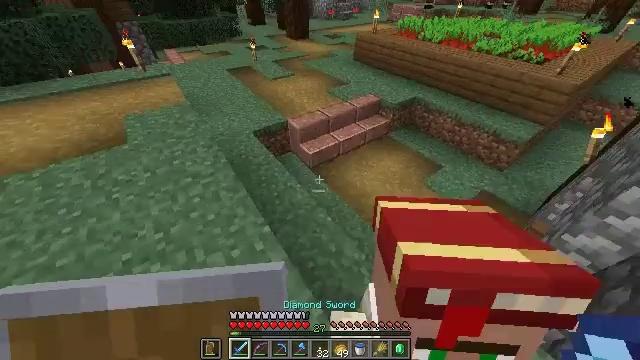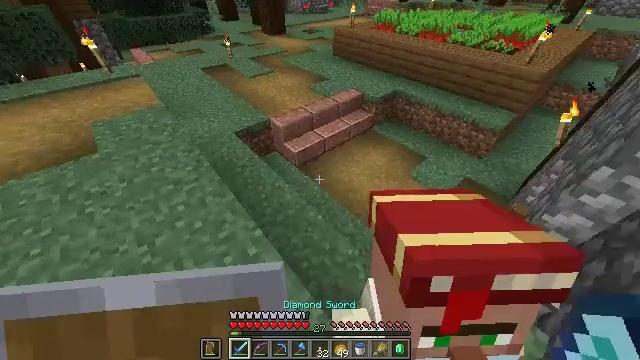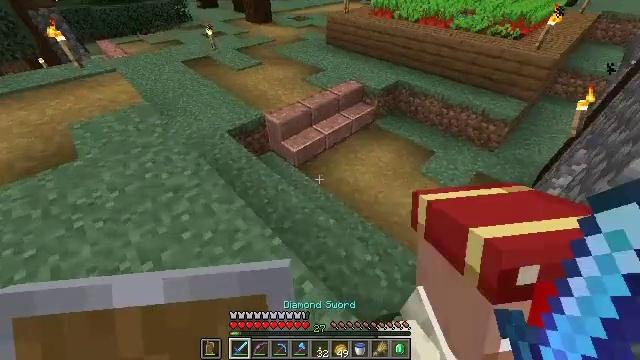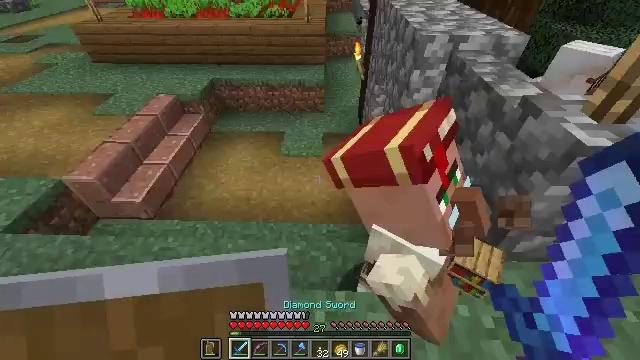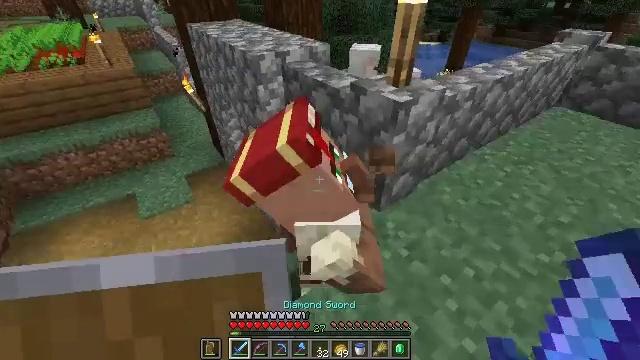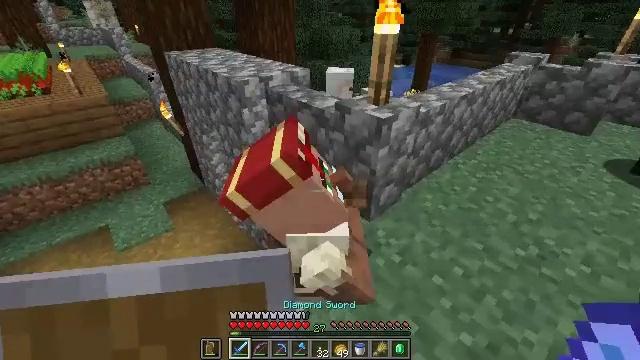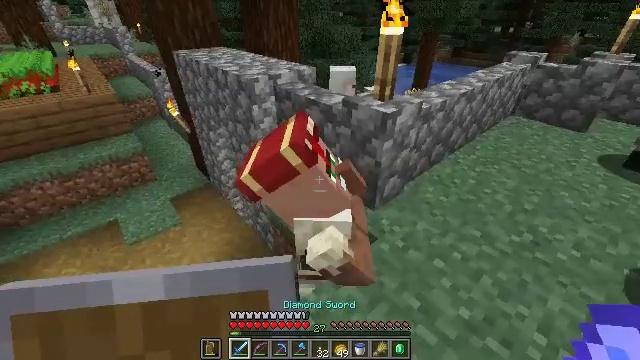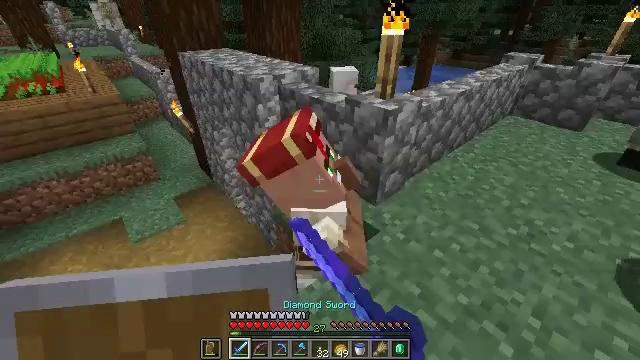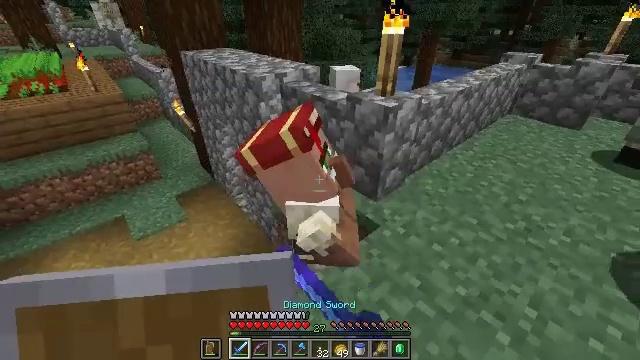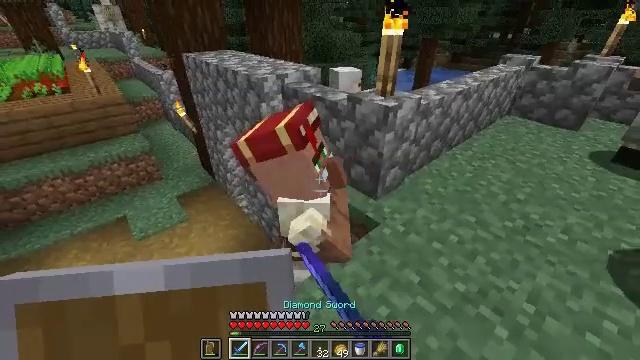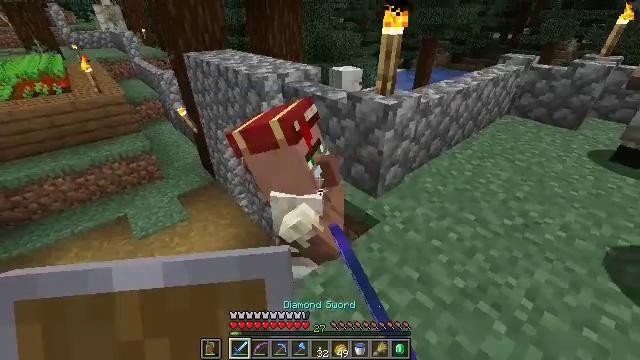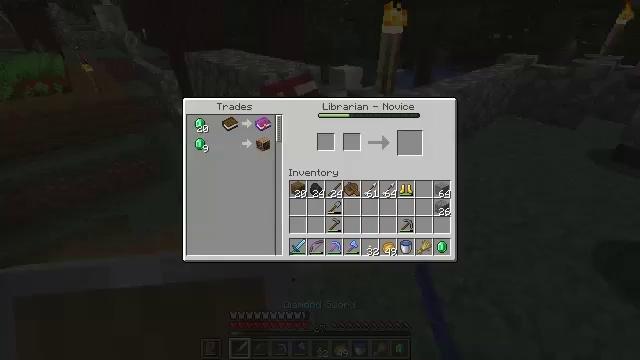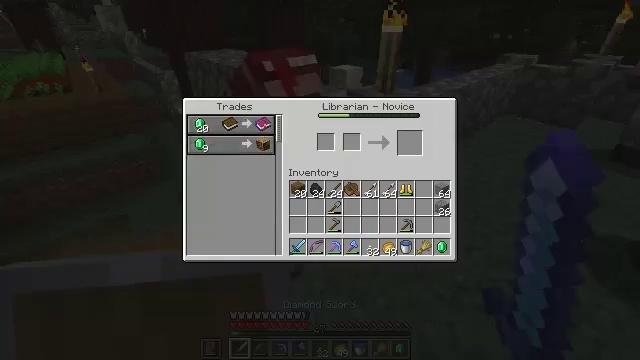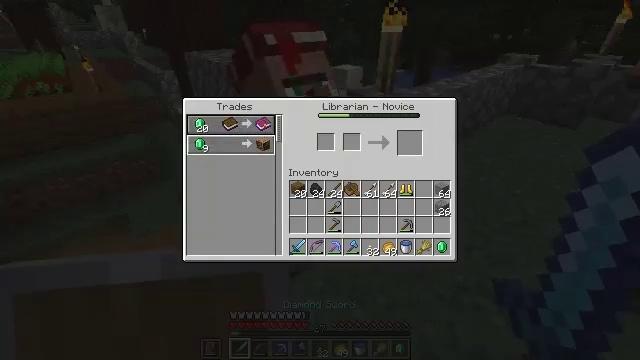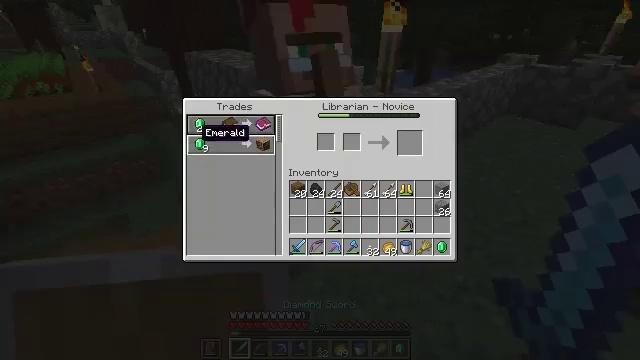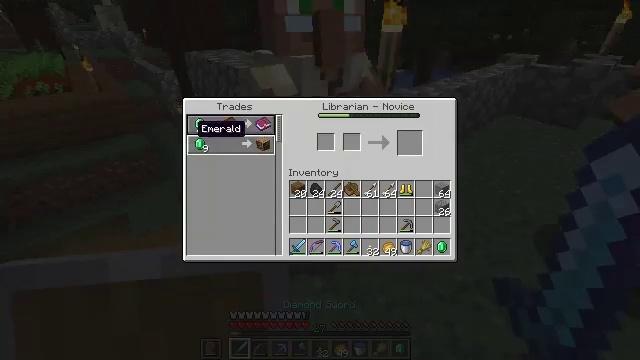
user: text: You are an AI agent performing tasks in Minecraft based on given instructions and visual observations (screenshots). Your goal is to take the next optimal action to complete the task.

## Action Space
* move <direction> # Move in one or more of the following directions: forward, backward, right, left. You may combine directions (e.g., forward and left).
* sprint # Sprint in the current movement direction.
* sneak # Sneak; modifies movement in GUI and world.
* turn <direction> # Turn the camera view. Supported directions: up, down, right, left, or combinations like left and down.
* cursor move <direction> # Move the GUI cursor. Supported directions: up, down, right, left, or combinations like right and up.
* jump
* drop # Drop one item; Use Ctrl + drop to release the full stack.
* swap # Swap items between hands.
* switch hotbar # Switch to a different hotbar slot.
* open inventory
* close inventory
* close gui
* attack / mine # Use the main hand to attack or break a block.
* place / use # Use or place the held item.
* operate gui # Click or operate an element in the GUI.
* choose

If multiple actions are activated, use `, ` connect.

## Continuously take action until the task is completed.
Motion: motion action
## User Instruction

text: Gather beetroots by breaking the plants.
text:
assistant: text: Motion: move left, turn right
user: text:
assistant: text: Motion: move left, turn right
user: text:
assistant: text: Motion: move left, turn right
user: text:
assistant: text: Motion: move back and move left, turn right and up
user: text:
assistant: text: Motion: move back and move left, turn right and up
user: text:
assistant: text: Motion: move back, use / place
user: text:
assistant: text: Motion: use / place
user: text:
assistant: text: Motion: no_op
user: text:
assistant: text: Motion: no_op
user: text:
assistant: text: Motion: no_op
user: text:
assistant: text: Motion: open gui
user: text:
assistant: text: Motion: cursor move left and up
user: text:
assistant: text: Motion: cursor move left and up
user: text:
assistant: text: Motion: cursor move left
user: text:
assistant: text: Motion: no_op
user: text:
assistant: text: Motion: cursor move right and up
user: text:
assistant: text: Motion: cursor move right
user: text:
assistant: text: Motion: cursor move right
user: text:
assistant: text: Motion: no_op
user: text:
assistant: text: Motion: no_op
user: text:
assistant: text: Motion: no_op
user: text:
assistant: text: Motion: no_op
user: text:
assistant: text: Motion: no_op
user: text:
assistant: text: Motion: no_op
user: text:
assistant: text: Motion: no_op
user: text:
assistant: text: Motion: no_op
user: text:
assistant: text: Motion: cursor move right
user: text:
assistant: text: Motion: cursor move right and down
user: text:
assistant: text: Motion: no_op
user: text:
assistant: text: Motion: cursor move left